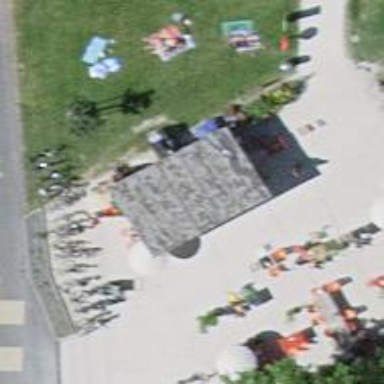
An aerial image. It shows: Bar.